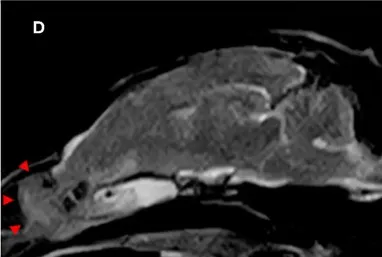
CT and MR images of the cranium and brain at diagnosis. Parasagittal. T2-weighted MR images, the left olfactory bulb protruded into the nasal cavity through the defect (red arrowheads).
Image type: radiology (mri)